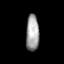
Tissue: lung
Cell type: Fibroblasts
Senescence score: 0.6496
Nuclear area (px): 465
Mean DAPI intensity: 160.929